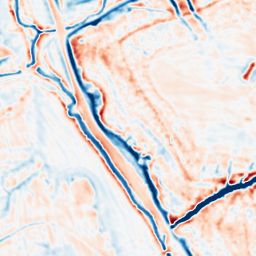
Category: multiscale
Decomposition family: dog_multiscale
Decomposition parameters: sigma_ratio: 1.4
n_scales: 4
base_sigma: 1
Upsampling method: regularized
Upsampling parameters: scale: 2
lambda_reg: 0.001
Upsampling scale: 2